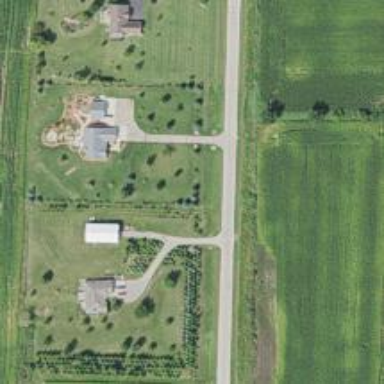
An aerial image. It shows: Driveway leading to service road.